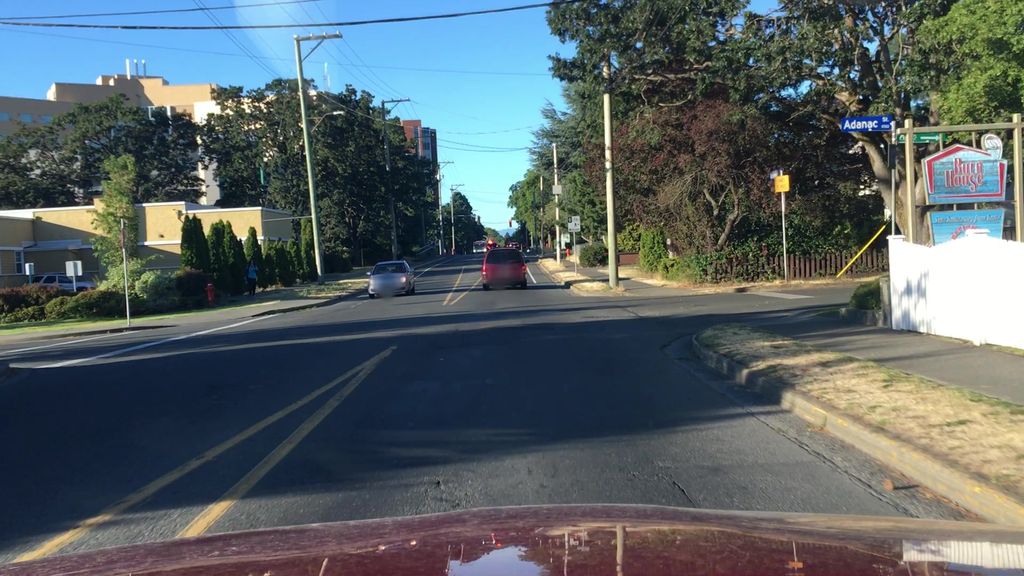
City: victoria